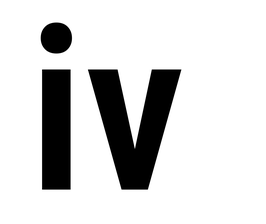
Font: Roboto_Condensed_SemiBold